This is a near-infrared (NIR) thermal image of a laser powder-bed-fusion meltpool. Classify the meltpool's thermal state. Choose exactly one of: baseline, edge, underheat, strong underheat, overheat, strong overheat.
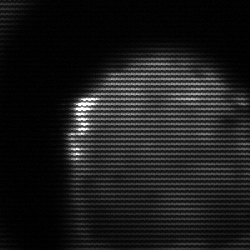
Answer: edge